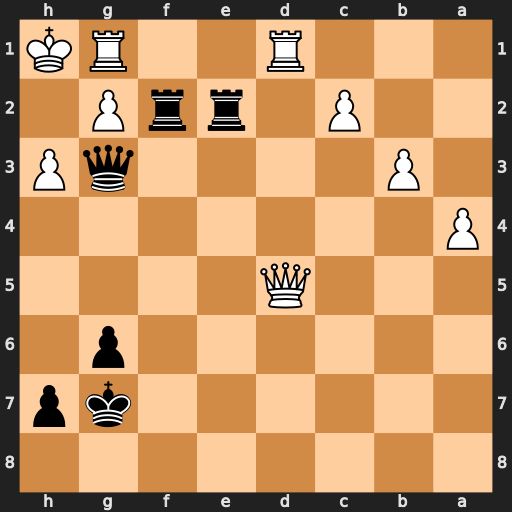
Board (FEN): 8/6kp/6p1/3Q4/P7/1P4qP/2P1rrP1/3R2RK
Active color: b
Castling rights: -
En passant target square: -
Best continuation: Qxh3+ gxh3 Rh2#